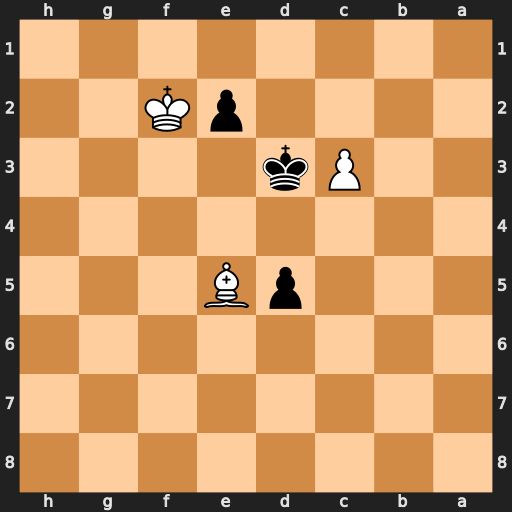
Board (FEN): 8/8/8/3pB3/8/2Pk4/4pK2/8
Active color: b
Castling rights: -
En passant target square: -
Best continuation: Kd2 Bf4+ Kd1